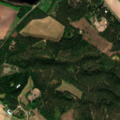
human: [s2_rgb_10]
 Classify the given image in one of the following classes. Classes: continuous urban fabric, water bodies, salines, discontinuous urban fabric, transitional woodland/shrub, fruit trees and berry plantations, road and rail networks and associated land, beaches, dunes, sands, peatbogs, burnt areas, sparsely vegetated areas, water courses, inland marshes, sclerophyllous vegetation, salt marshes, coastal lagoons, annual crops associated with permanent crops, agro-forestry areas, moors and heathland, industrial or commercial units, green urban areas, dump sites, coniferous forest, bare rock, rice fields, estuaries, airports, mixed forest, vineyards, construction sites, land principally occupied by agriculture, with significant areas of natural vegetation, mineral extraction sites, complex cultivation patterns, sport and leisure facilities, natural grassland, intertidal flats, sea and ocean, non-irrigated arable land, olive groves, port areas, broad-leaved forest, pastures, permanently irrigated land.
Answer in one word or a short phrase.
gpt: non-irrigated arable land, land principally occupied by agriculture, with significant areas of natural vegetation, coniferous forest, water bodies